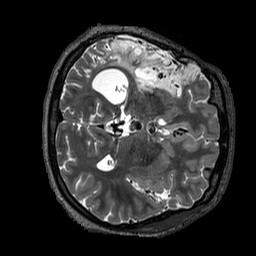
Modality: T2w
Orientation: axial
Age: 27
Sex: female
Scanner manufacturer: siemens
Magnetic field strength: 3 T
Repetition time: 3.2 s
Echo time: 0.567 s